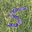
Label: 5